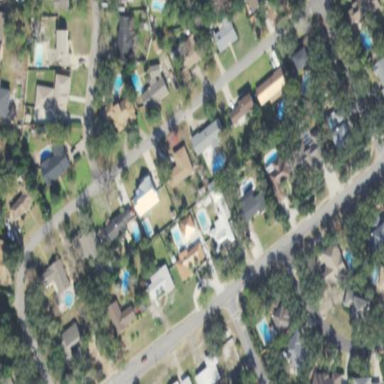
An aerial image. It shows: Residential area consisting of single-family homes.